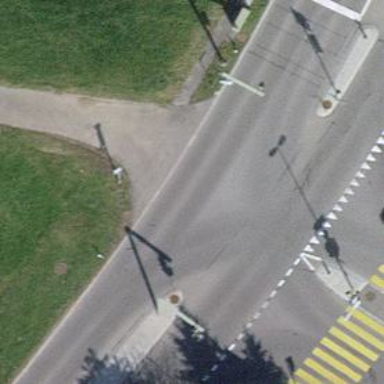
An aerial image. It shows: Road with traffic signals.